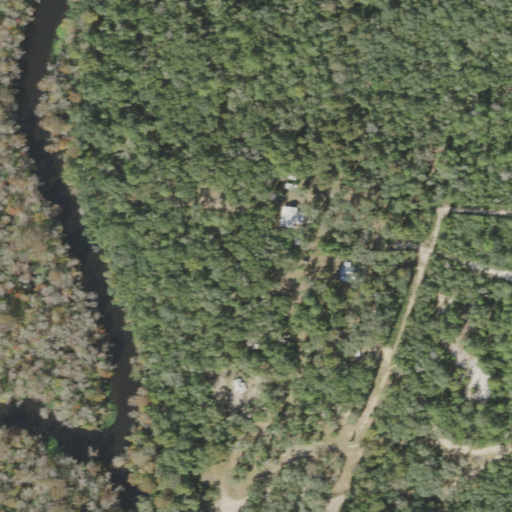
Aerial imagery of cliff(s) in Florida named Sunday Bluff containing evergreen forest, open development, woody wetlands, and shrub